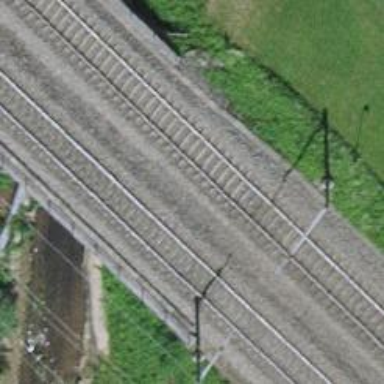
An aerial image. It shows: Single railway track with electrification through contact line.